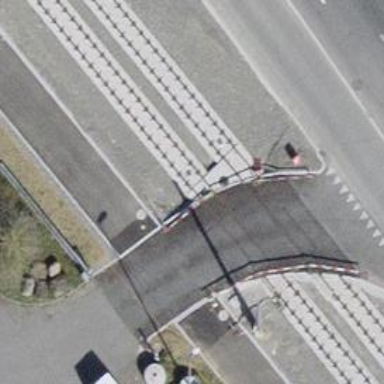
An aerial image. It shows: Tram level crossing with barriers.